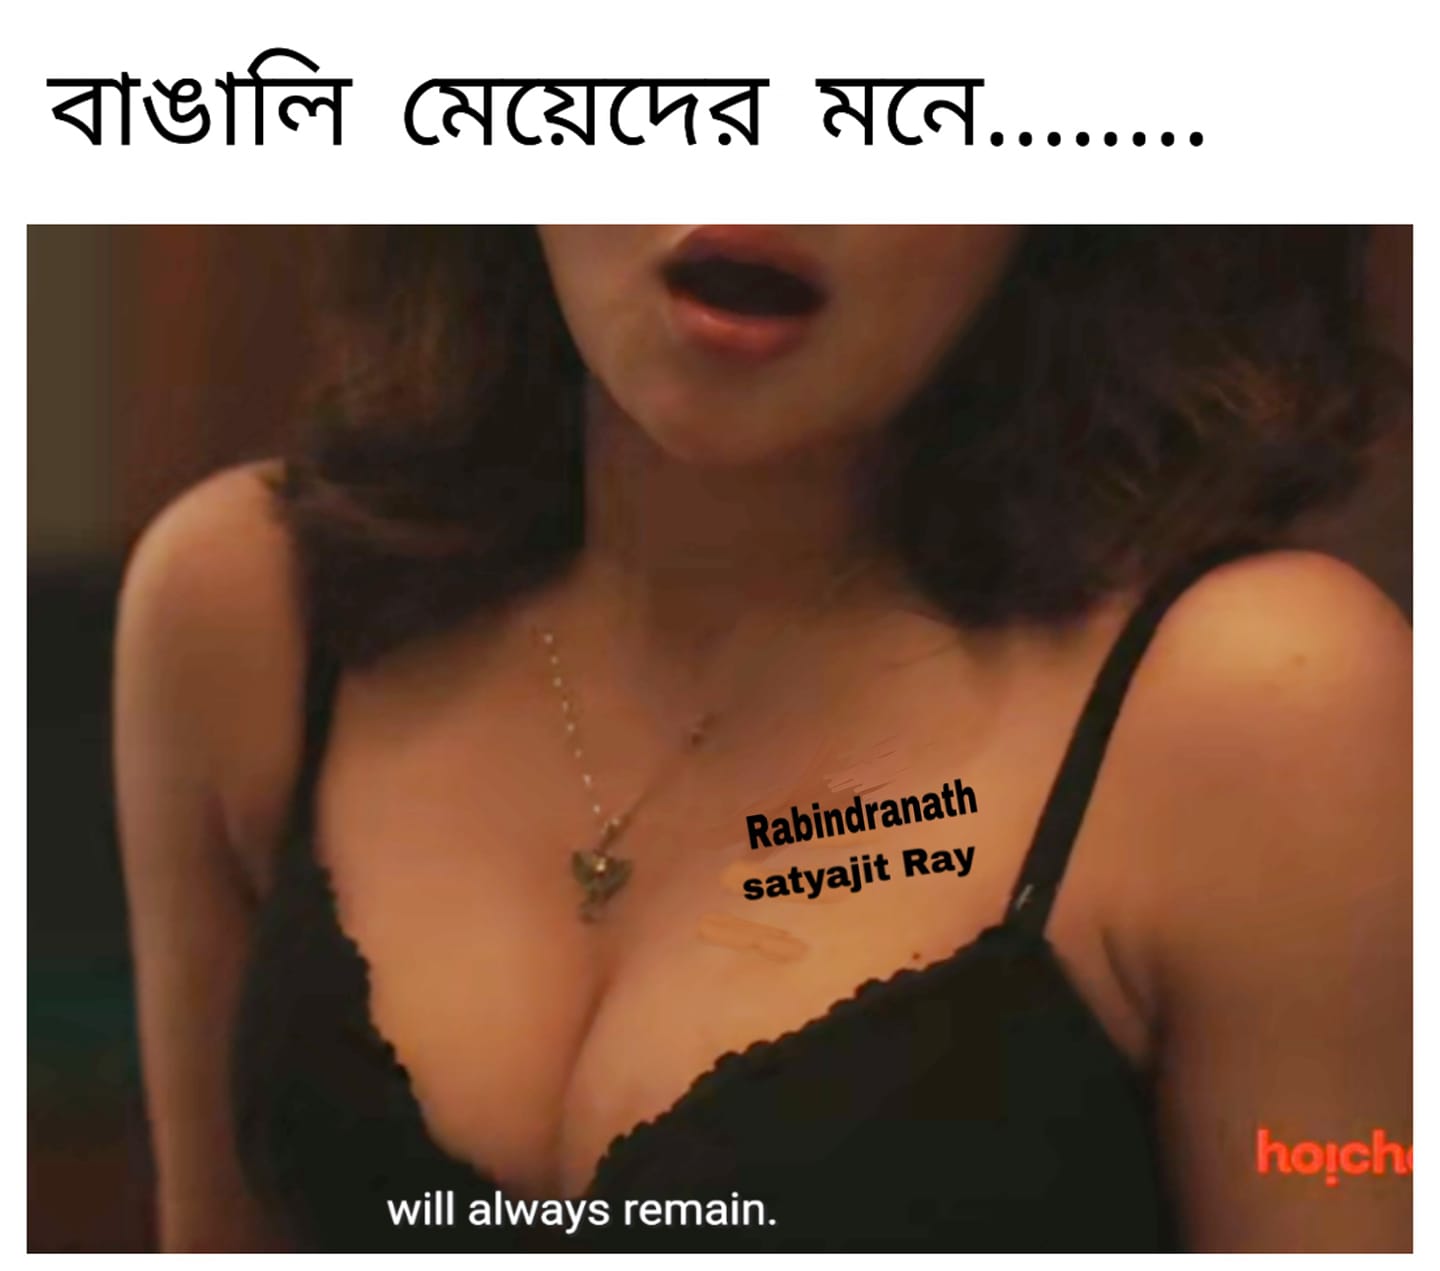
Caption: বাঙালি মেয়েদের মনে ......  Rabindranath satyajit Ray    will always remain
Label: non-hate